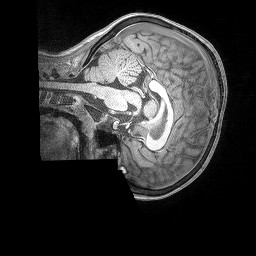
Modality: T1w
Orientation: sagittal
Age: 5
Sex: male
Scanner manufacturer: siemens
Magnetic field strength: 3 T
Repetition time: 2.53 s
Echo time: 0.00164 s